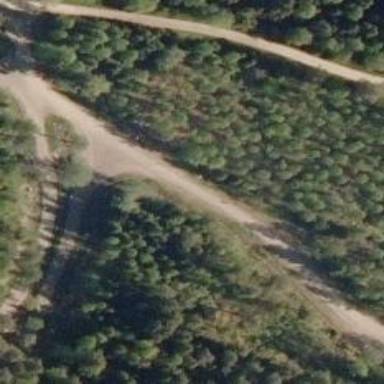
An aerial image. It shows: Service road with asphalt surface designed for Nordic skiing. The skiing trail is groomed for both classic and skating styles.